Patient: sex M, age 57
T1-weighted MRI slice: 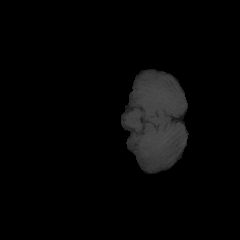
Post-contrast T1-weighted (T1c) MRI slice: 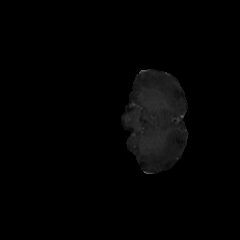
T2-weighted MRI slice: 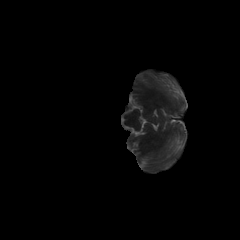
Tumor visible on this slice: no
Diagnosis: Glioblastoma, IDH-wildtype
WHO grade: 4